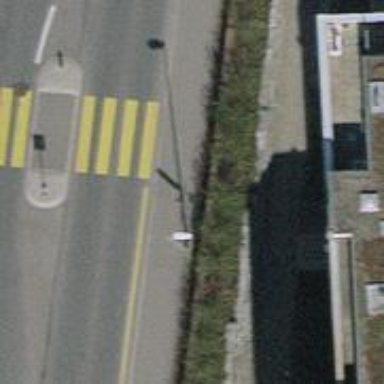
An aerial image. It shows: Kerb serving as barrier.